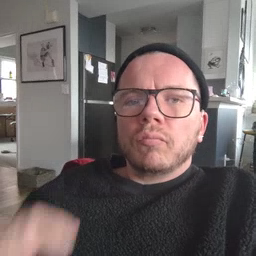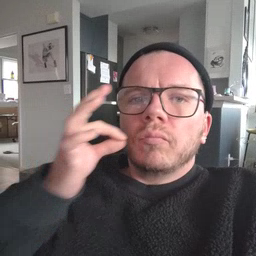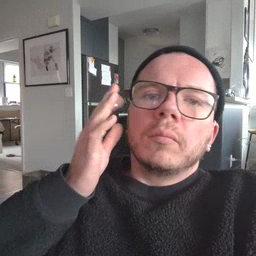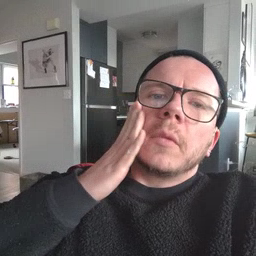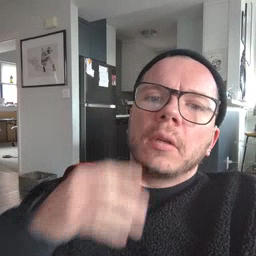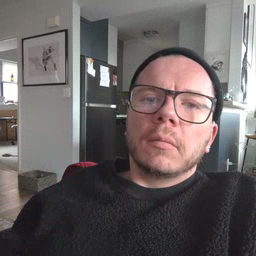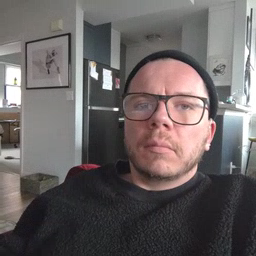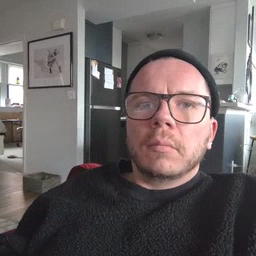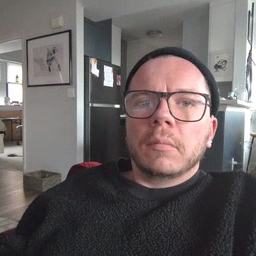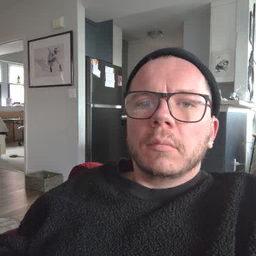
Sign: bee